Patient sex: F
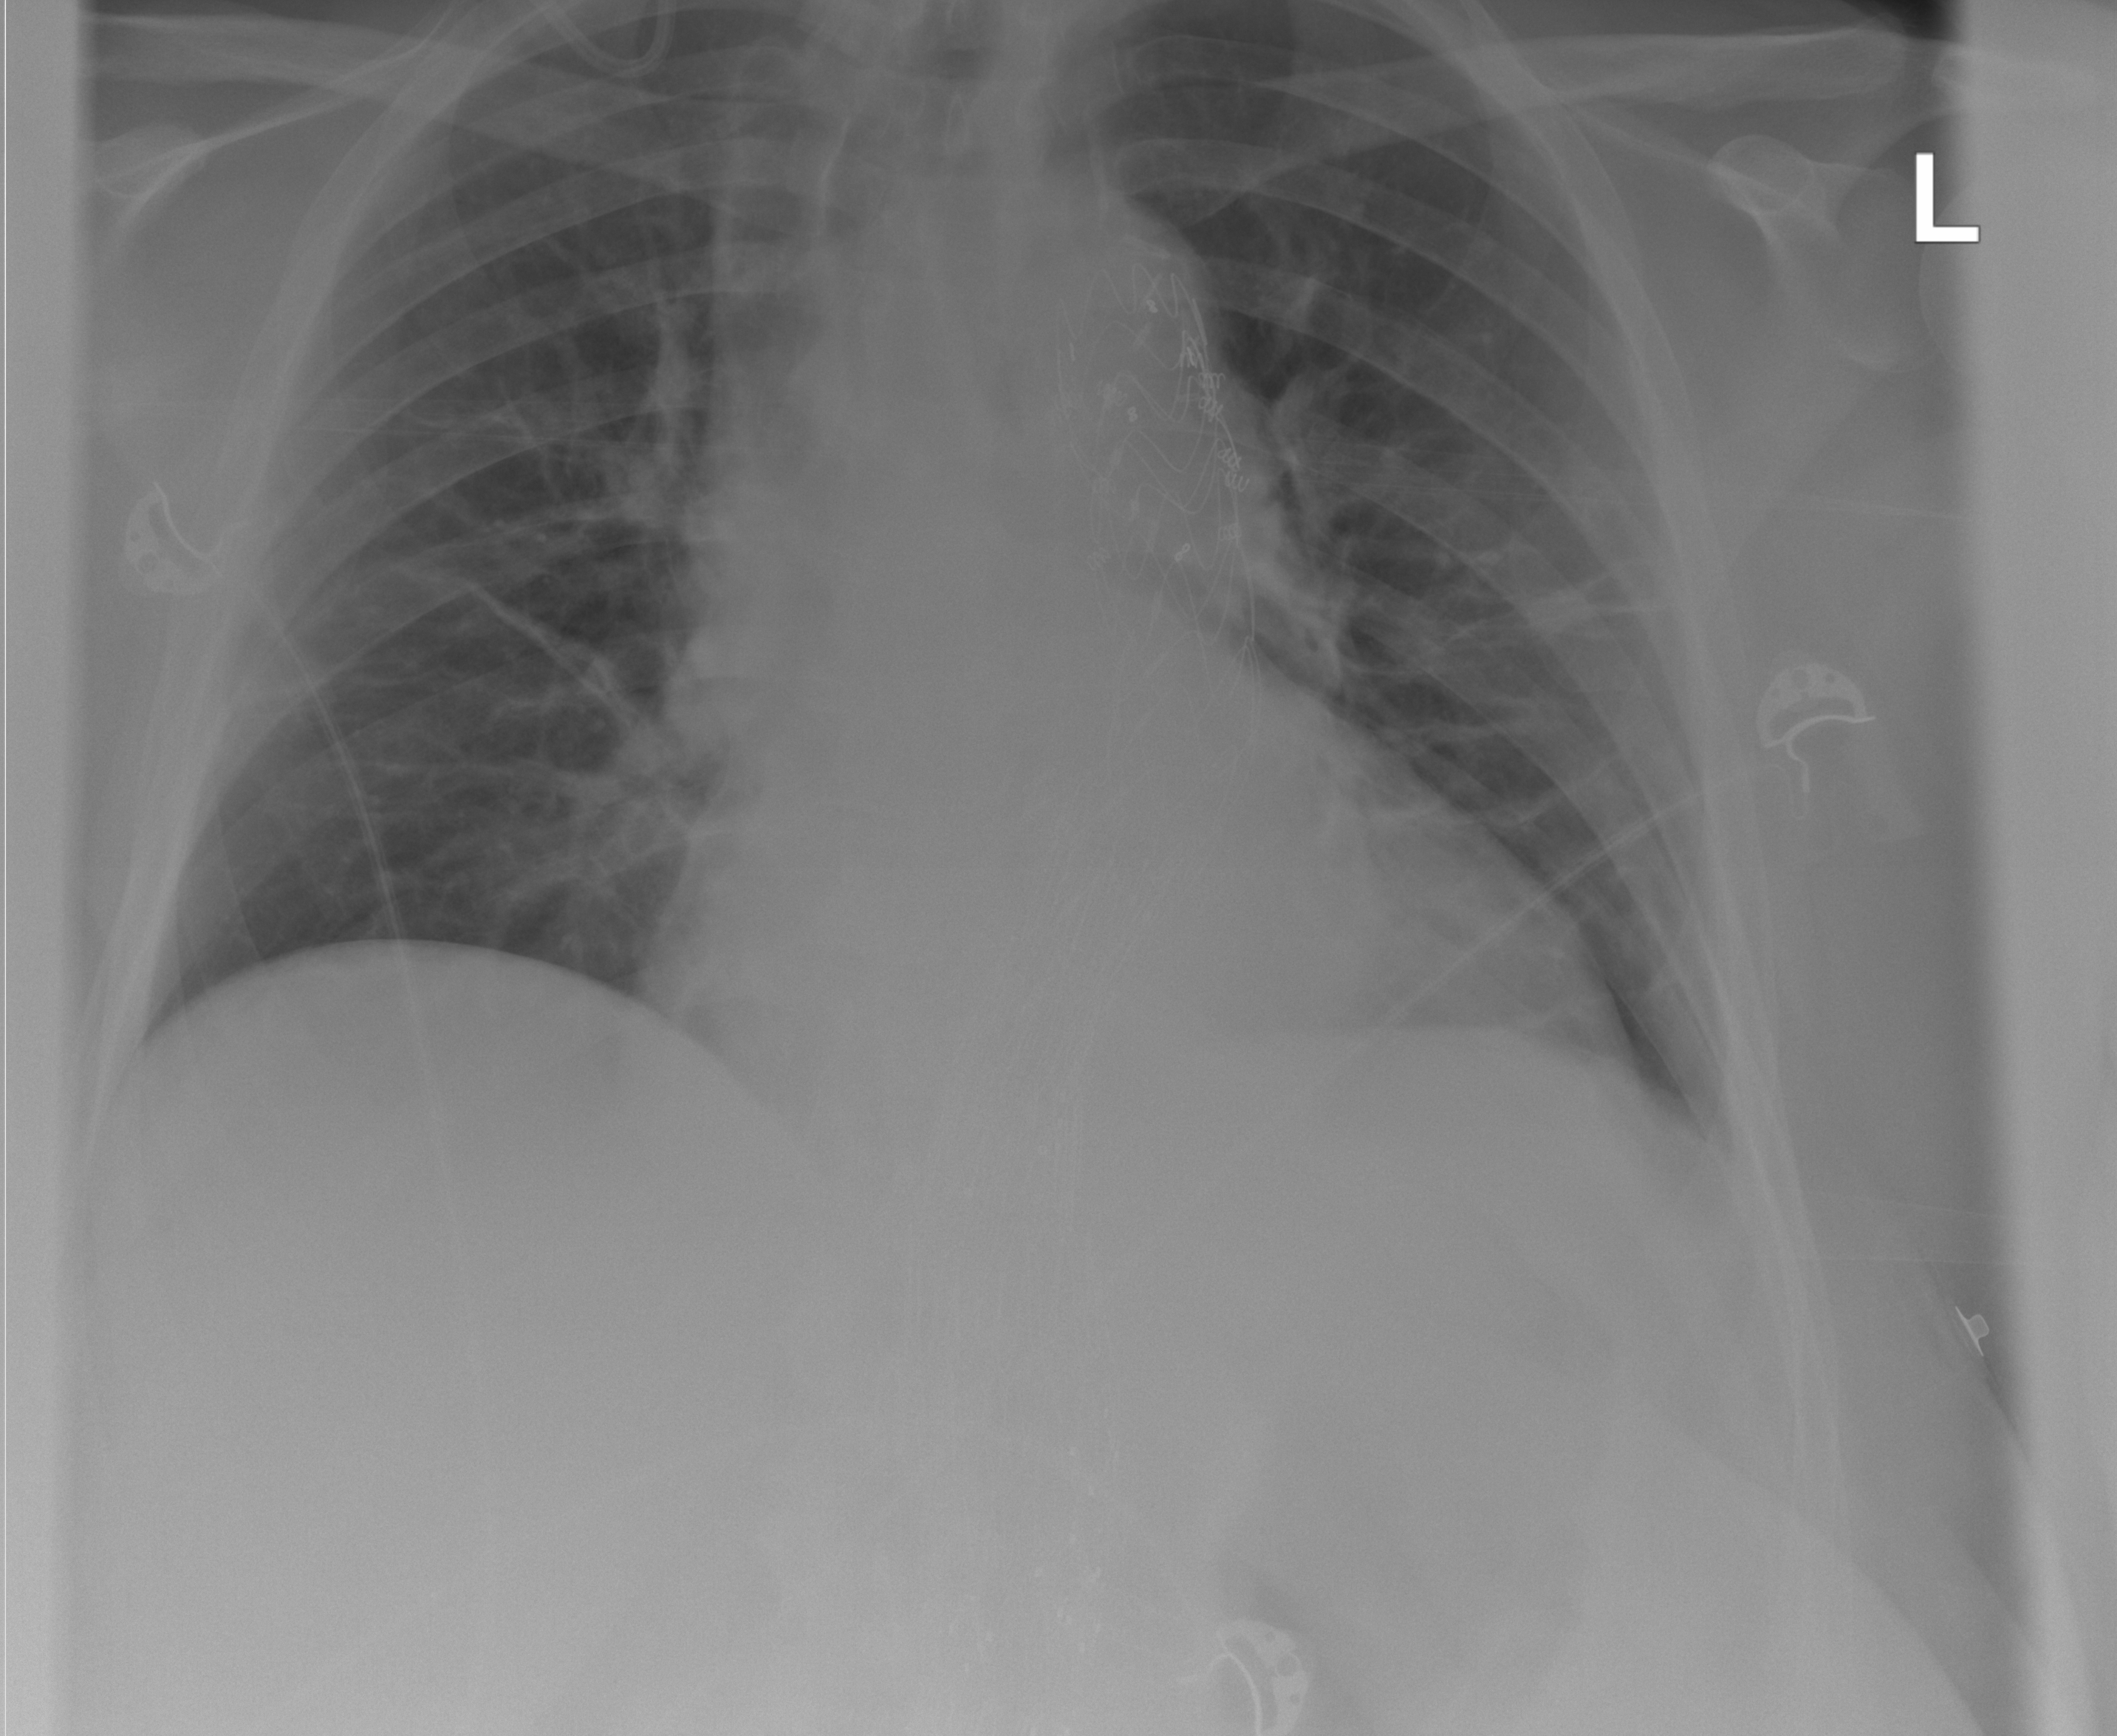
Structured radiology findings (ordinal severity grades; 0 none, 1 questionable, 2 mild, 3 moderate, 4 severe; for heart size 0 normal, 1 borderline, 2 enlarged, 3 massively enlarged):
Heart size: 2
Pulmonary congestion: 0
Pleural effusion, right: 0
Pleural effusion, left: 0
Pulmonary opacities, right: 0
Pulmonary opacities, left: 0
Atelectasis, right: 2
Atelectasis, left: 2